Question: I want the ability to scroll multiline TextField in both horizontal or vertical direction. Currently, the Scrollable widget used by EditableText only allows scrolling in one direction i.e AxisDirection.down when multiline. My problem is it wraps overflowing text which is understandable but I want to scroll not wrap text.
I've tried <URL> but it doesn't work for TextField properly. Is there another way to achieve this effect?
My Screen layout looks like this:

The Layout is roughly like:
Scaffold -> NestedScrollView MyCustomTextField -> Column[ConstrainedBox -> ListView.builder, Expanded -> ]
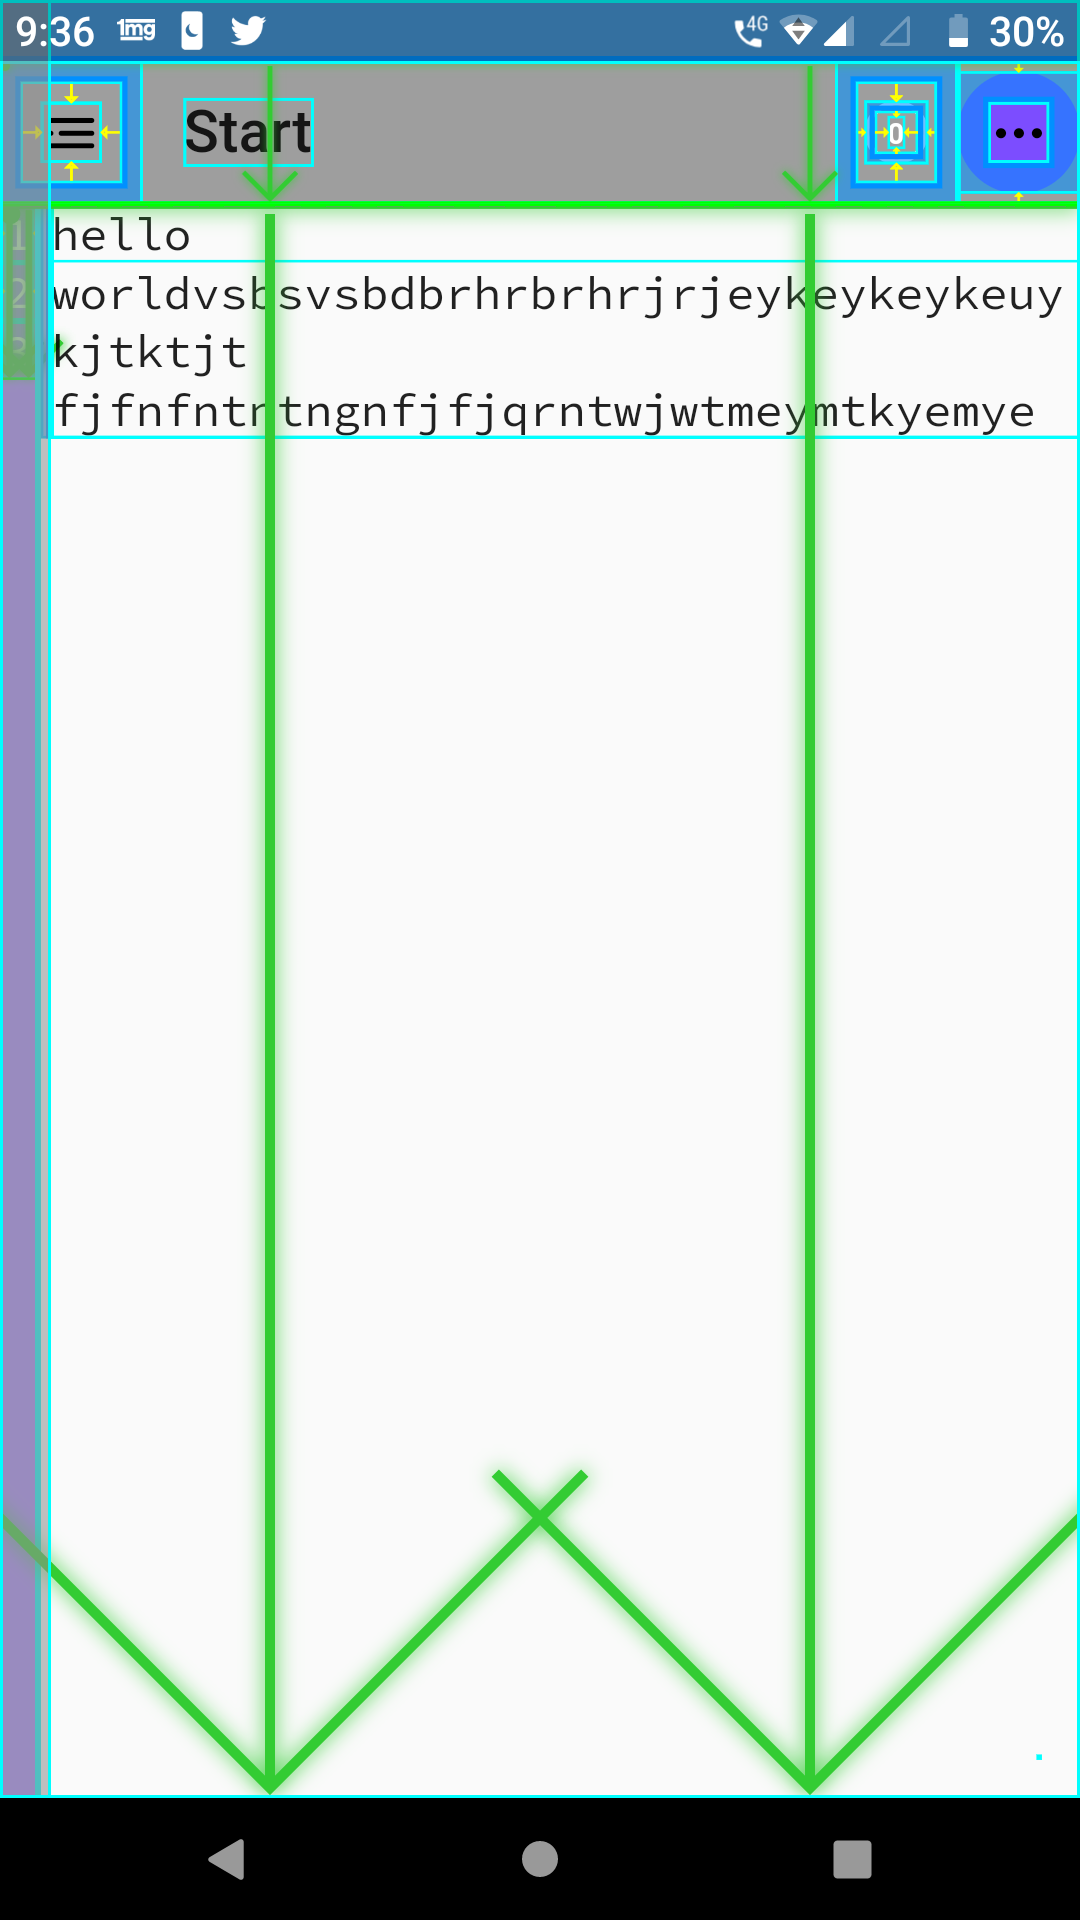
Answer: If you limit the maximum width of 'TextField' to some fairly large value, you can wrap all that with 'SingleChildScrollView' with enabled horizontal scroll direction:
'''
SingleChildScrollView(
scrollDirection: Axis.horizontal,
child: ConstrainedBox(
constraints: BoxConstraints.expand(width: 1000),
child: TextField(
maxLines: null,
// controller and etc.
),
),
)
'''
Another solution (based on <URL>:
'''
SingleChildScrollView(
scrollDirection: Axis.horizontal,
child: IntrinsicWidth(
stepWidth: 1000,
child: TextField(
maxLines: null,
// controller and etc.
),
),
)
'''
'stepWidth: 1000' prevents 'TextField' with empty content from collapsing.
However, there are some consequences when using the 'IntrinsicWidth' widget:
> This class is relatively expensive, because it adds a speculative
layout pass before the final layout phase. Avoid using it where
possible. In the worst case, this widget can result in a layout that
is O(N2) in the depth of the tree.